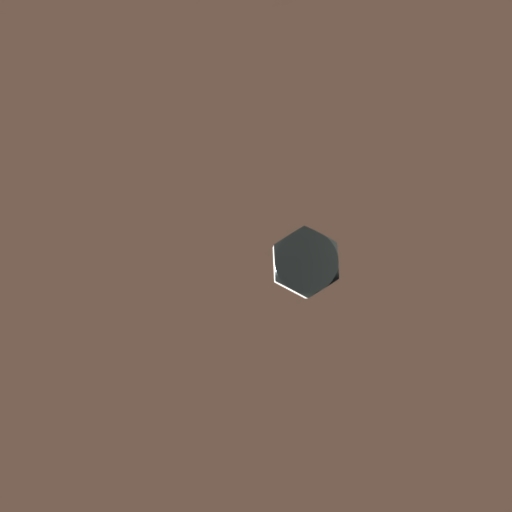
Label: bolt